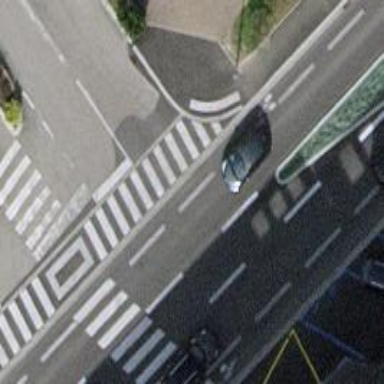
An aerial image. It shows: Uncontrolled zebra crossing on the road.